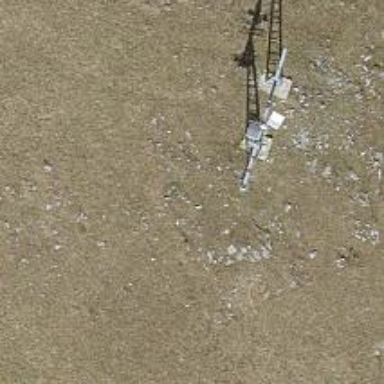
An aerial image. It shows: Pylon used for aerialway.